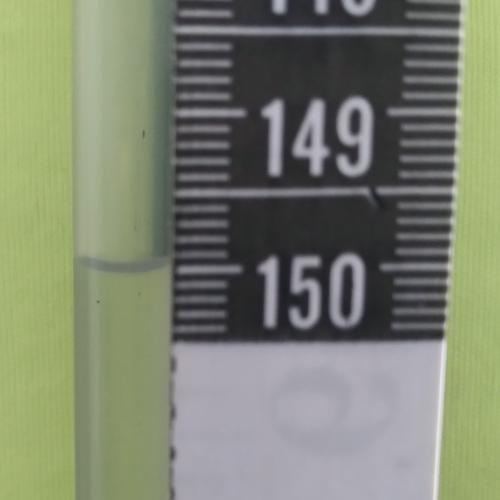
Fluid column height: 150.0 cm